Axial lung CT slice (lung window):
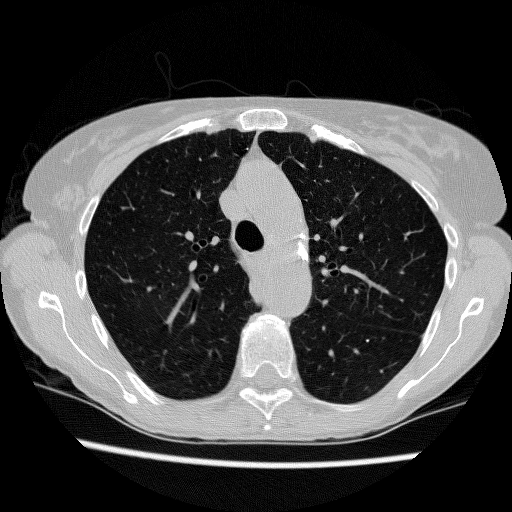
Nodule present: no